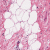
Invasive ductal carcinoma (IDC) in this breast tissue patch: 0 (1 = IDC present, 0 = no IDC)